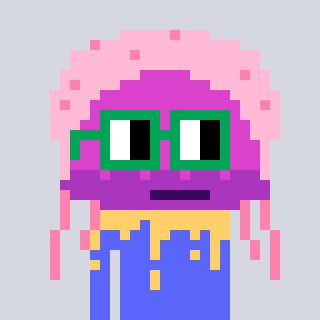
a pixel art character with square green glasses, a jellyfish-shaped head and a purple-colored body on a cool background